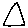
Label: triangle